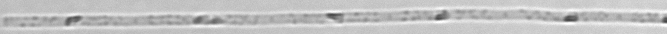
Label: Leptocylindrus